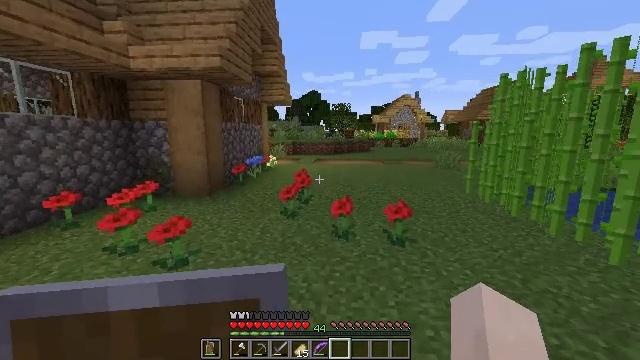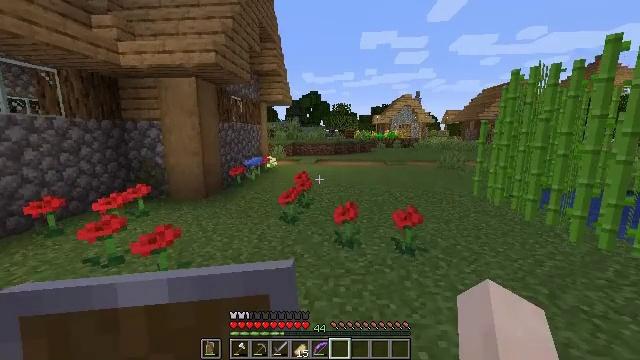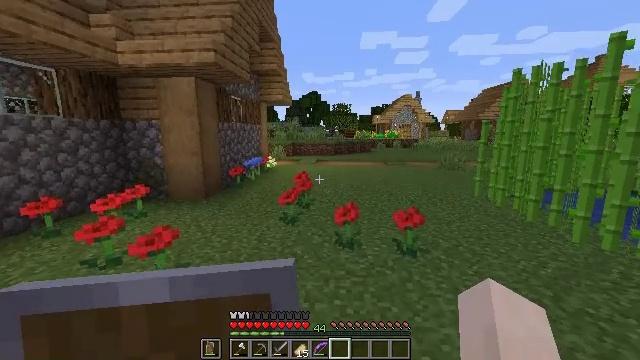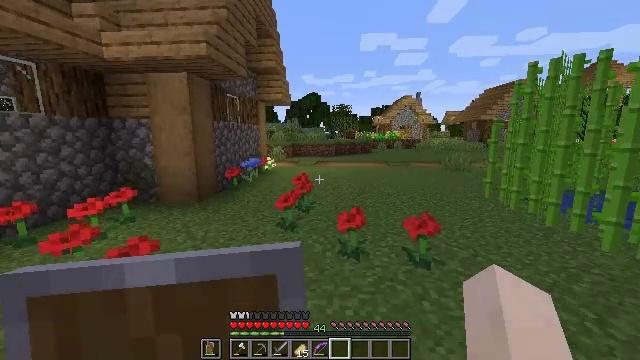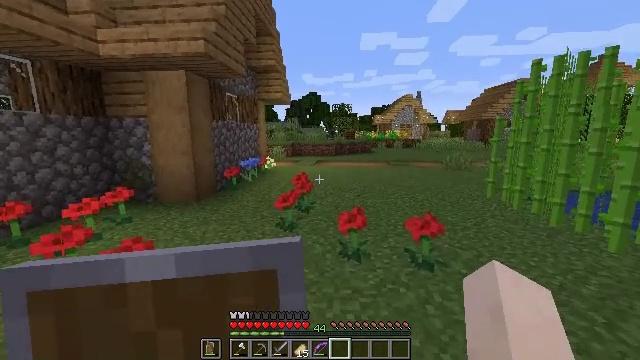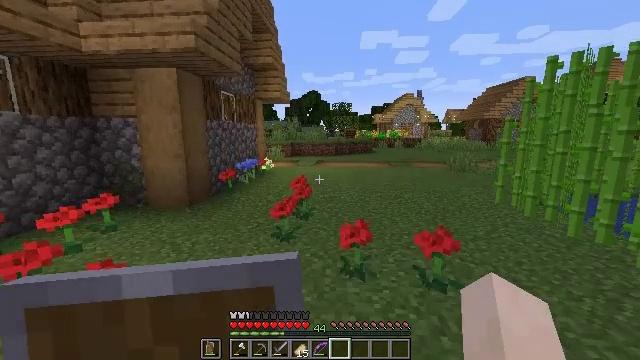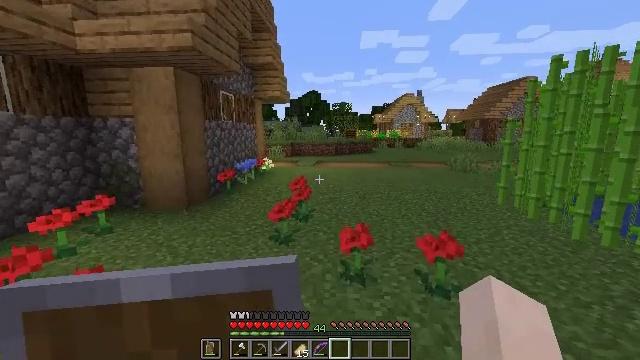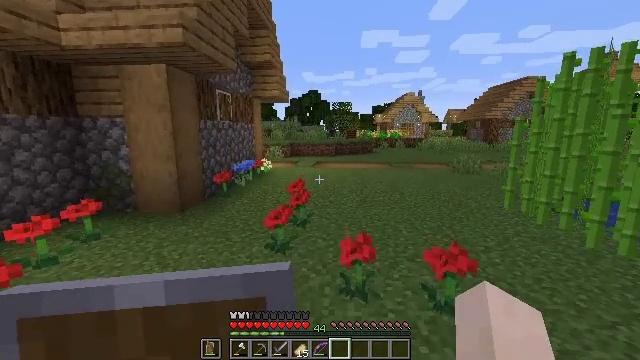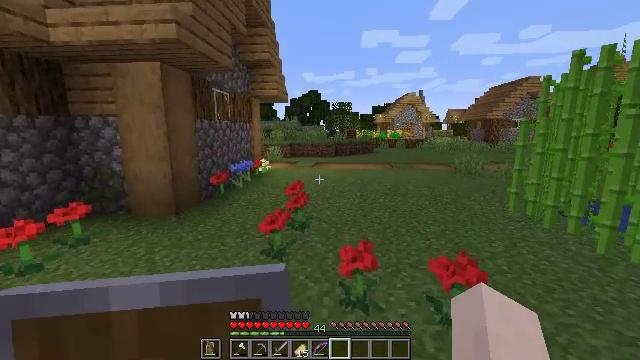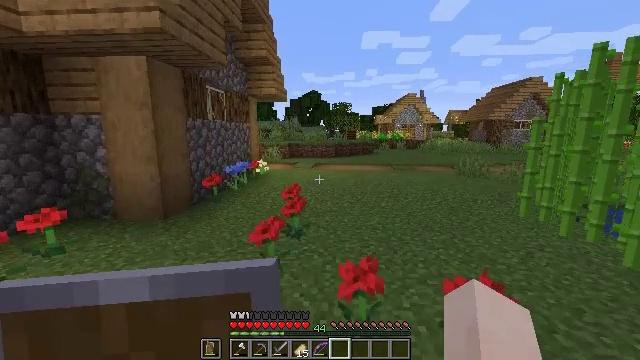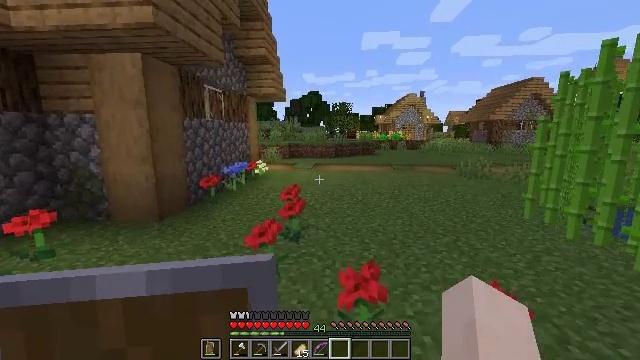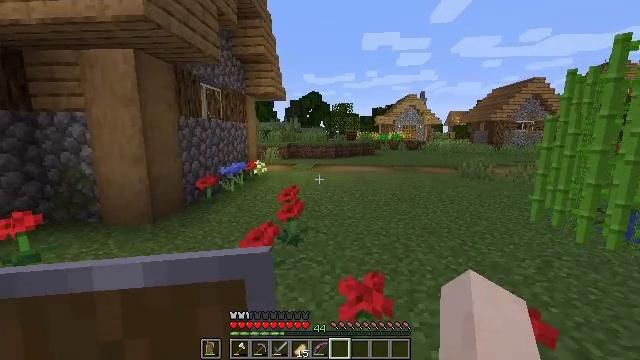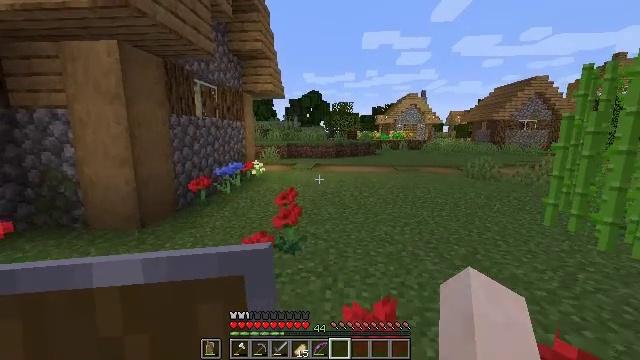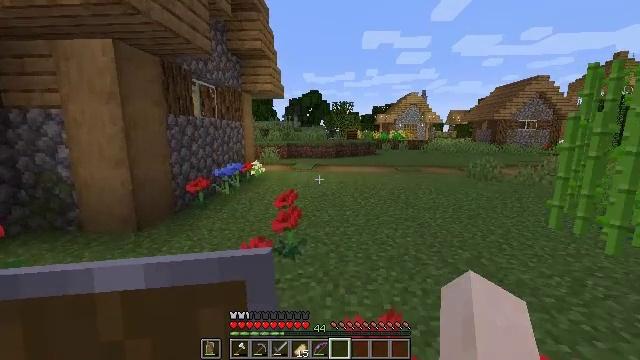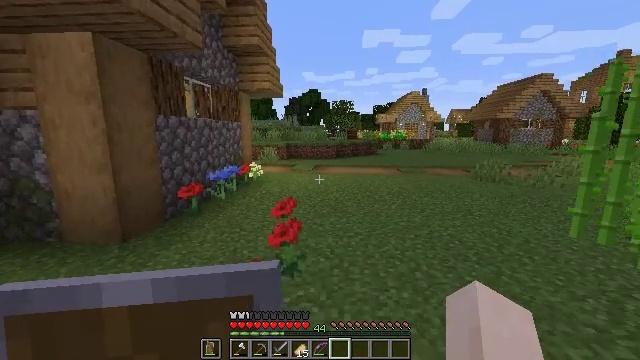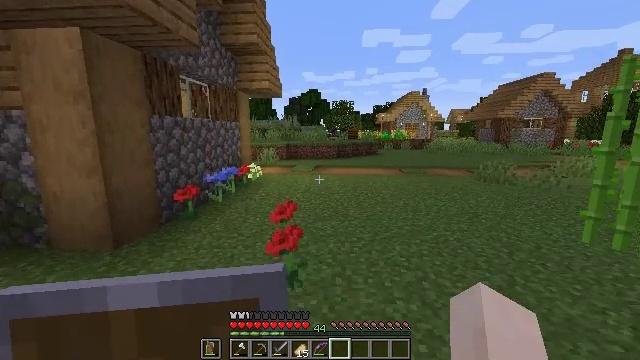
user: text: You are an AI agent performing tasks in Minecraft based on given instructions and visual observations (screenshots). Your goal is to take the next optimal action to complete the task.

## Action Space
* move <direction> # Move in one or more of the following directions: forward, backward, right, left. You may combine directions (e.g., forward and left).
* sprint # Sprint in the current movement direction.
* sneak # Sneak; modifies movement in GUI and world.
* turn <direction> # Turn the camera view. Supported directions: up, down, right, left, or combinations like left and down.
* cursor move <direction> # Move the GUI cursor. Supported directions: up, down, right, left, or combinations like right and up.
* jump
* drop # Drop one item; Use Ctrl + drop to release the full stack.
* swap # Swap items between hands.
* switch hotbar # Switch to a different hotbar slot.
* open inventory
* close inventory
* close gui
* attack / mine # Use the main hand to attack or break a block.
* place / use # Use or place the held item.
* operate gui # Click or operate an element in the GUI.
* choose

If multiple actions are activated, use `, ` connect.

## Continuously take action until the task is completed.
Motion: motion action
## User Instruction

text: Attack the spawner to disable it.
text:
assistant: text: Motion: move forward
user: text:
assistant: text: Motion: move forward
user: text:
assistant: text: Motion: move forward
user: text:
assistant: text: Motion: move forward
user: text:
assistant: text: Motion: move forward
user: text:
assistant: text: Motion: move forward
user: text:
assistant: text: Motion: move forward
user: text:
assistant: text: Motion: move forward
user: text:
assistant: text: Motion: move forward
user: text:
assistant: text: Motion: move forward
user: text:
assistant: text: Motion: move forward
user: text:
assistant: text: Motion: move forward
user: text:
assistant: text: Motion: move forward
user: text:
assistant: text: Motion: move forward
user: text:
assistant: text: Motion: move forward
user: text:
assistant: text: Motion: move forward
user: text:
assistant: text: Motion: move forward
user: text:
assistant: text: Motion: move forward
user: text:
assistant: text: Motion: move forward
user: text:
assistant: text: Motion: move forward
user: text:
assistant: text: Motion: move forward
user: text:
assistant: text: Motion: move forward, turn left
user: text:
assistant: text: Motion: move forward, turn left
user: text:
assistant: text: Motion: move forward
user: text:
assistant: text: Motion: move forward
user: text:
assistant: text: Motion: move forward
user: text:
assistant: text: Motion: move forward
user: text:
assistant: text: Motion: move forward
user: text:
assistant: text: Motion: move forward
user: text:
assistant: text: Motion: move forward